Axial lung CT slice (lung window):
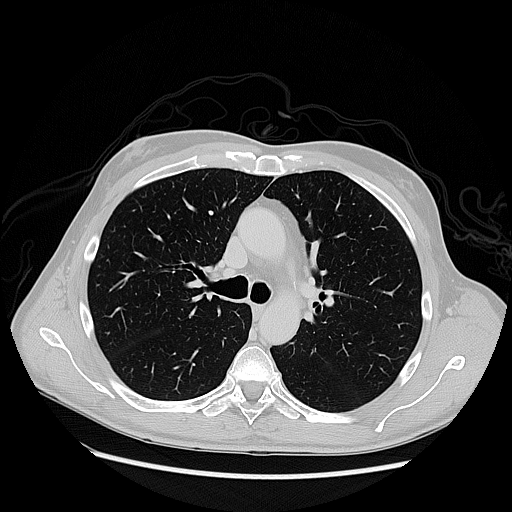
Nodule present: no